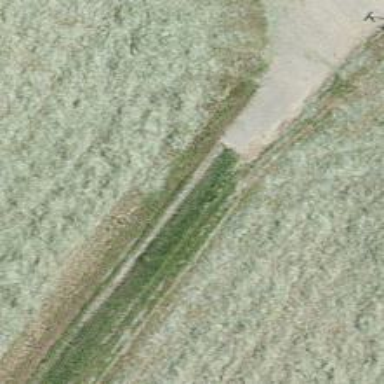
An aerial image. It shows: Track road with grade4 tracktype.